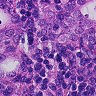
Metastatic tissue present: yes